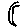
Label: moon